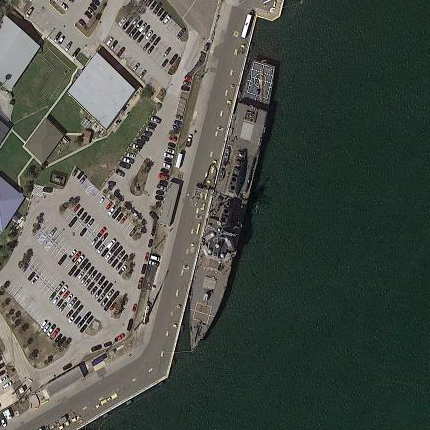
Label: destroyer